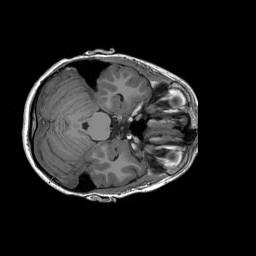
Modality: T1w
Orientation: coronal
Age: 11
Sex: male
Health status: ill